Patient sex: M
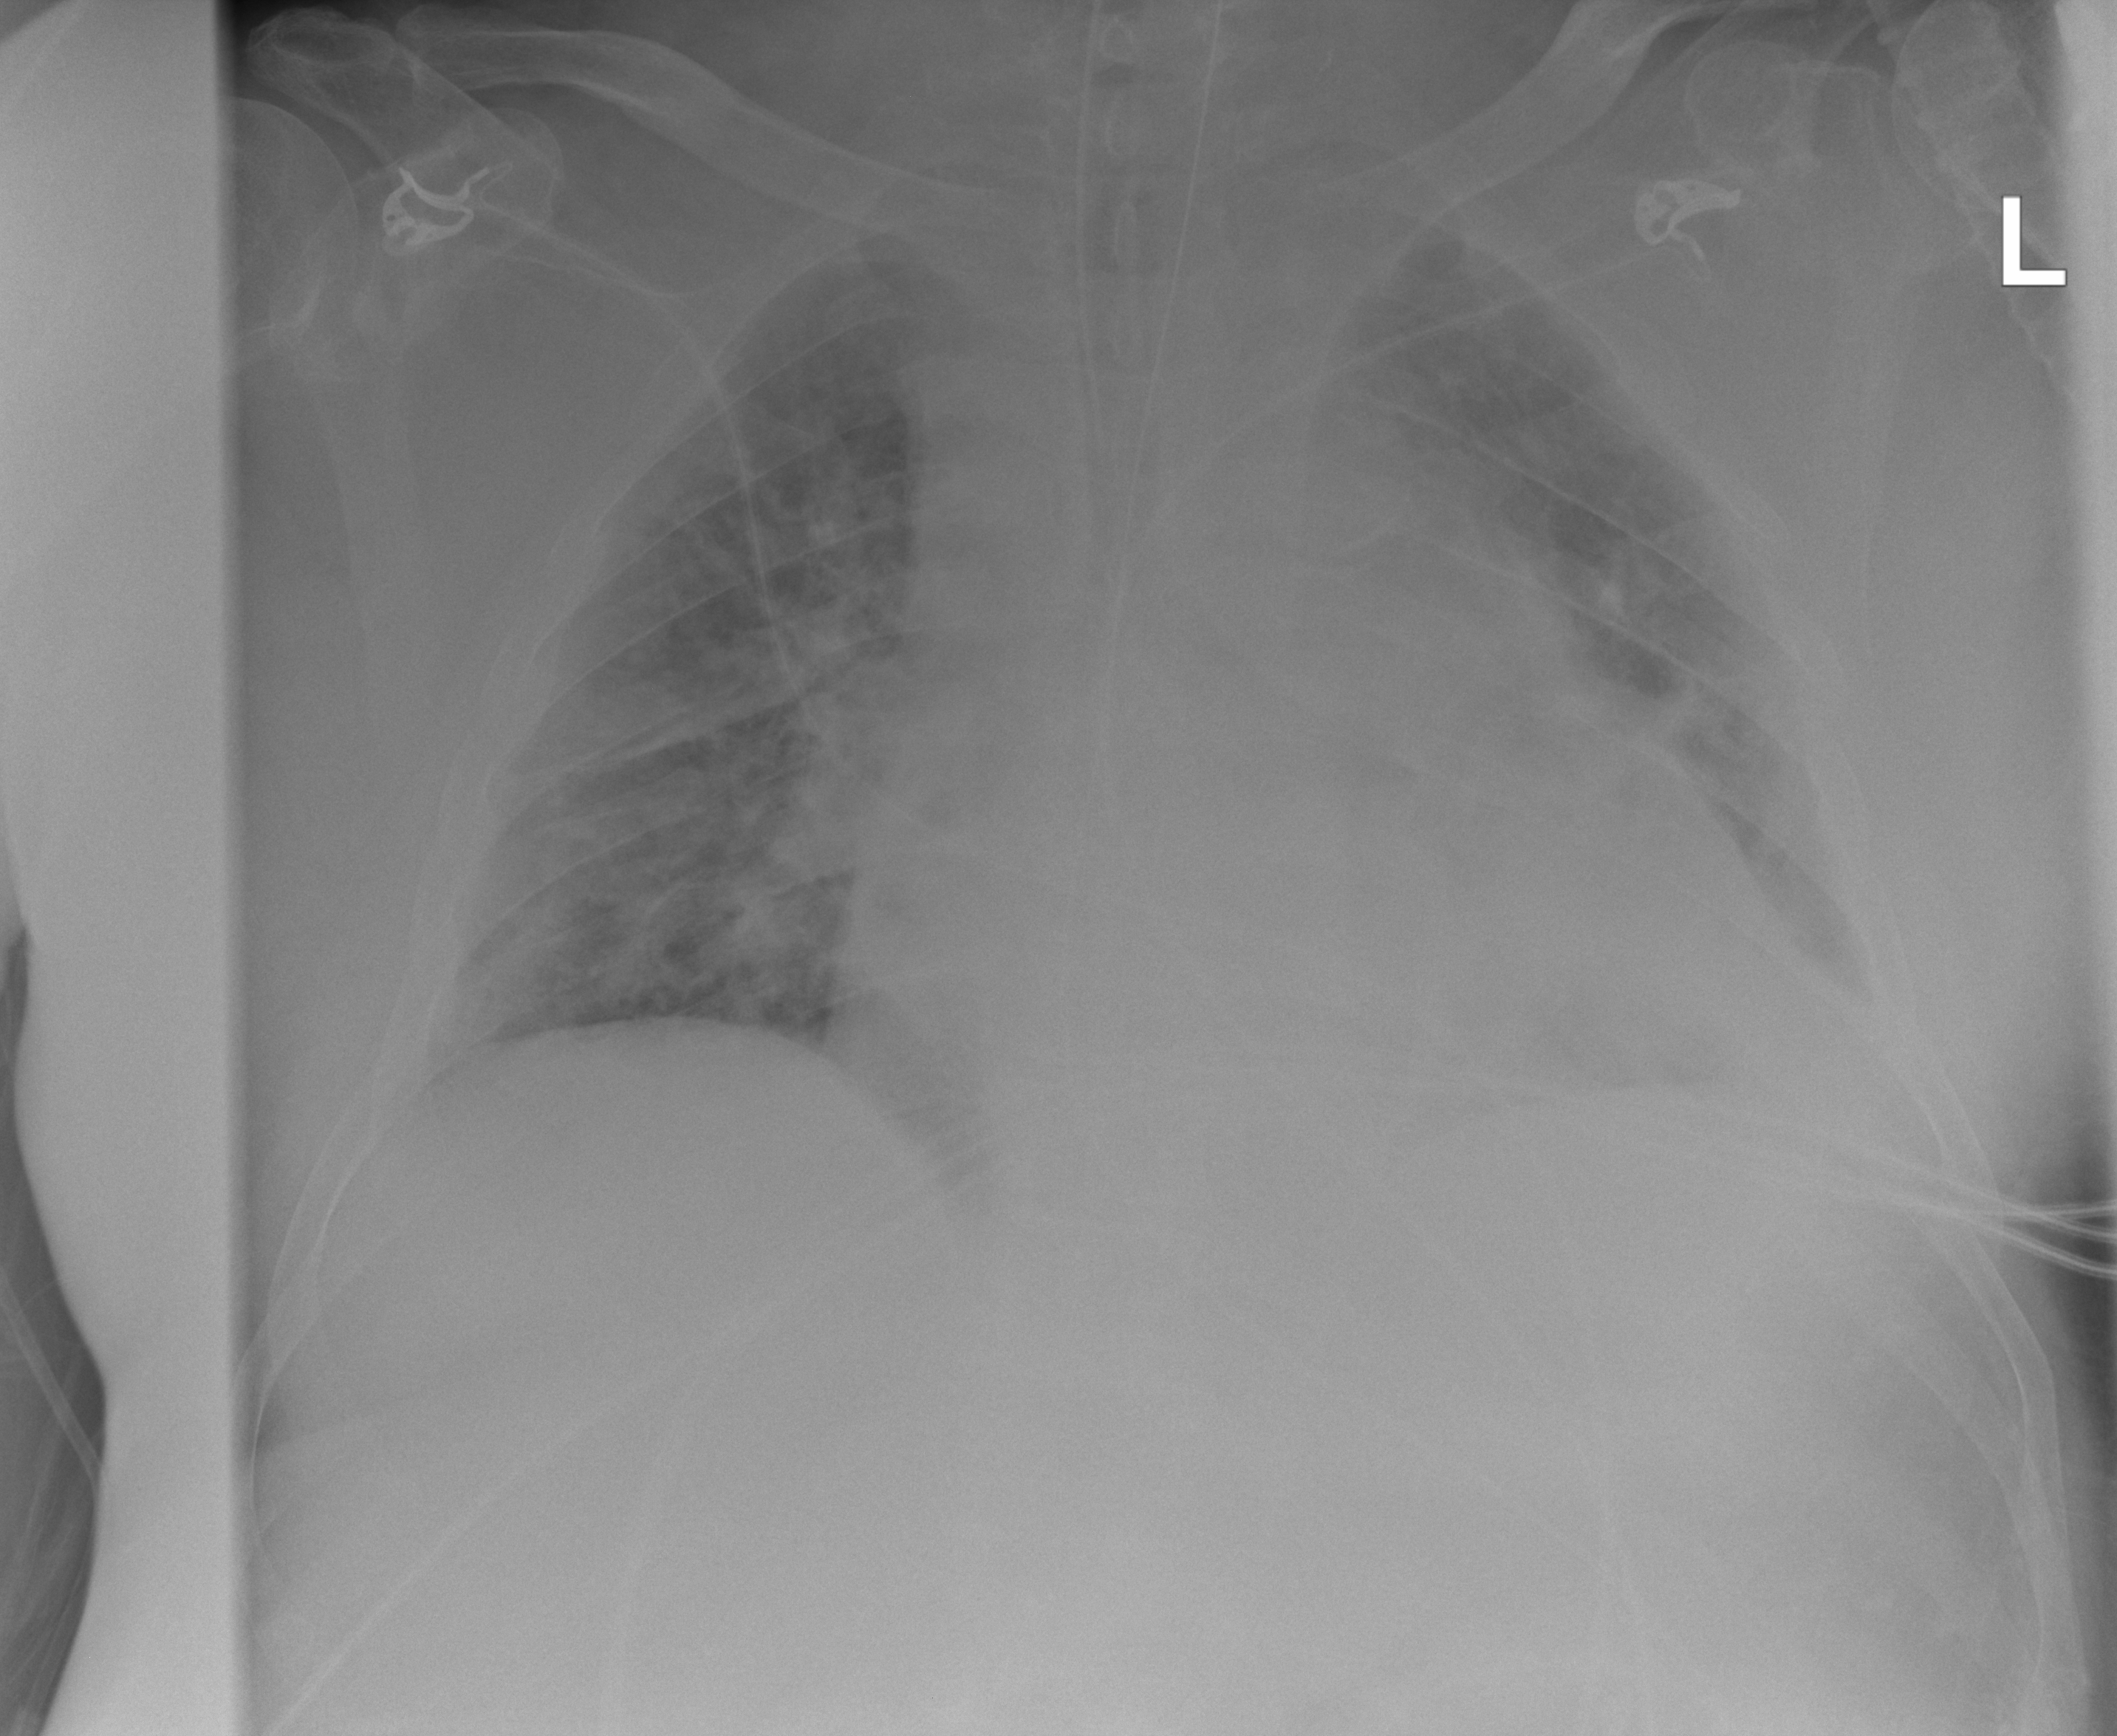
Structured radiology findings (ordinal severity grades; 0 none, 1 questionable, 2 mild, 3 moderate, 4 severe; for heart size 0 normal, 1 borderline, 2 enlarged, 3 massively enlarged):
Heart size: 3
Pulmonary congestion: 3
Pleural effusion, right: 0
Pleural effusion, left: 2
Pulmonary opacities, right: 1
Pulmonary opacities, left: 1
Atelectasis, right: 0
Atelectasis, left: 2